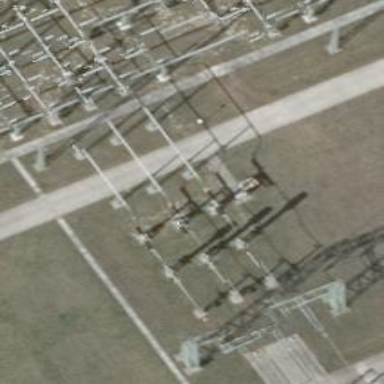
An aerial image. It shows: Bay where power lines run through.